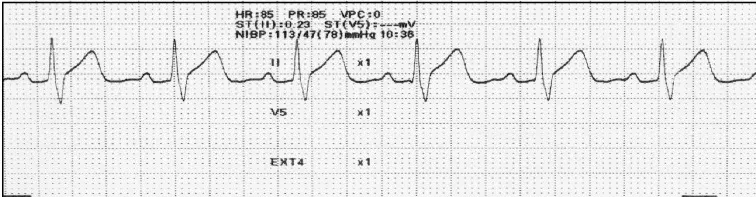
Electrocardiographic changes after CPR. B; Before leaving the operation room: HR=95 bpm.
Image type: electrography (ekg)